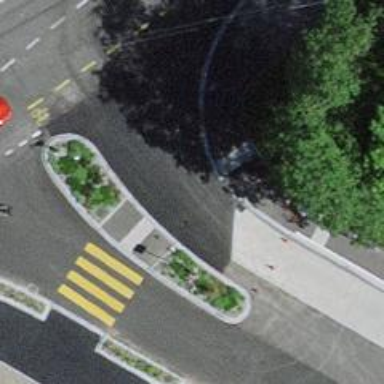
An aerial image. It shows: Uncontrolled zebra crossing with central island.